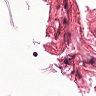
Metastatic tissue present: no